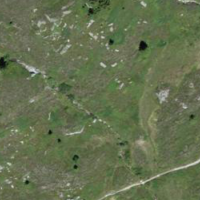
EUNIS habitat code: 23
Species observed at this site:
Vaccinium uliginosum
Campanula barbata